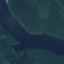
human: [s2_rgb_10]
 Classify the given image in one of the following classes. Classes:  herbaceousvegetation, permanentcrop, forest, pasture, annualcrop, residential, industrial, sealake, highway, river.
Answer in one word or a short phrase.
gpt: River